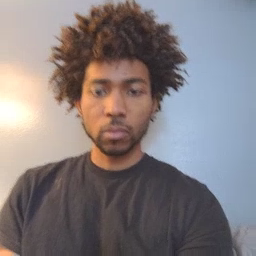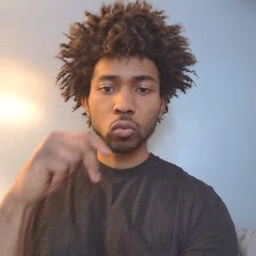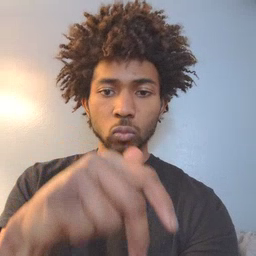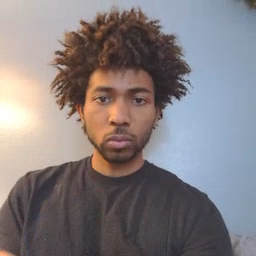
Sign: ride